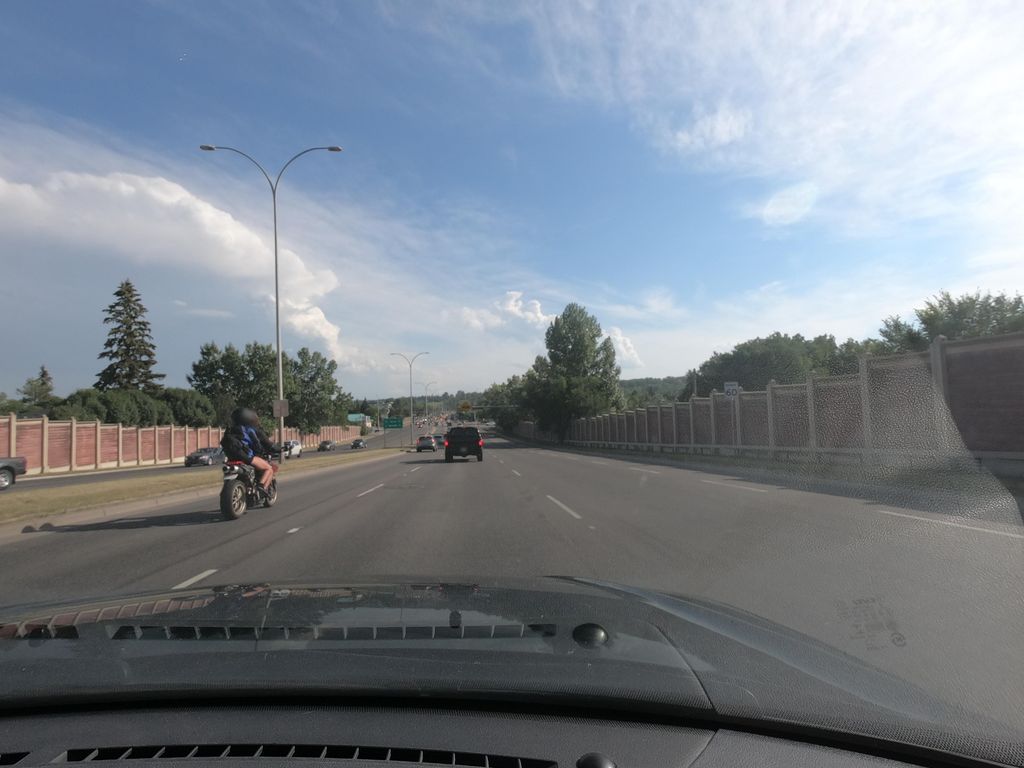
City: calgary